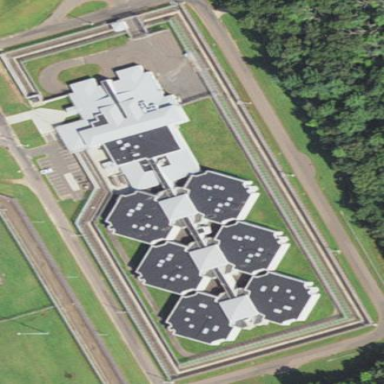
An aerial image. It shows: Prison.